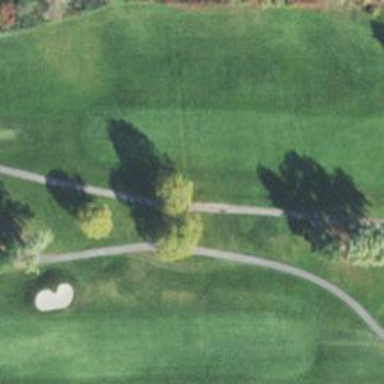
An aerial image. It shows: Golf hole.